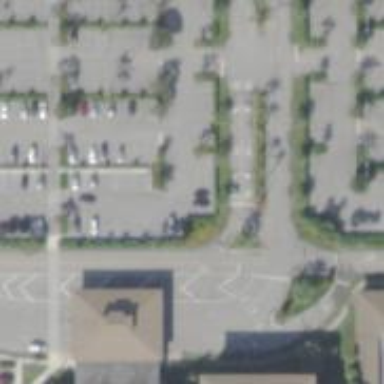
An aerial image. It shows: Parking space.